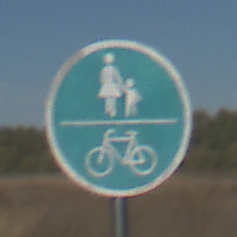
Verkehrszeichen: GemeinsamerGehUndRadweg
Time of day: MorningAfternoon
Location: Outdoor (Nature)
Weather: Clear
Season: Autumn
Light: Natural